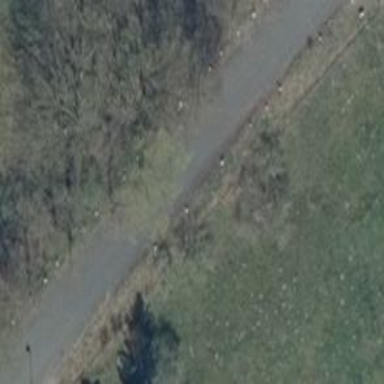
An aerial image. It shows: Unclassified road with asphalt surface. There are no sidewalks along the road.